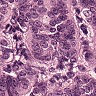
Metastatic tissue present: yes